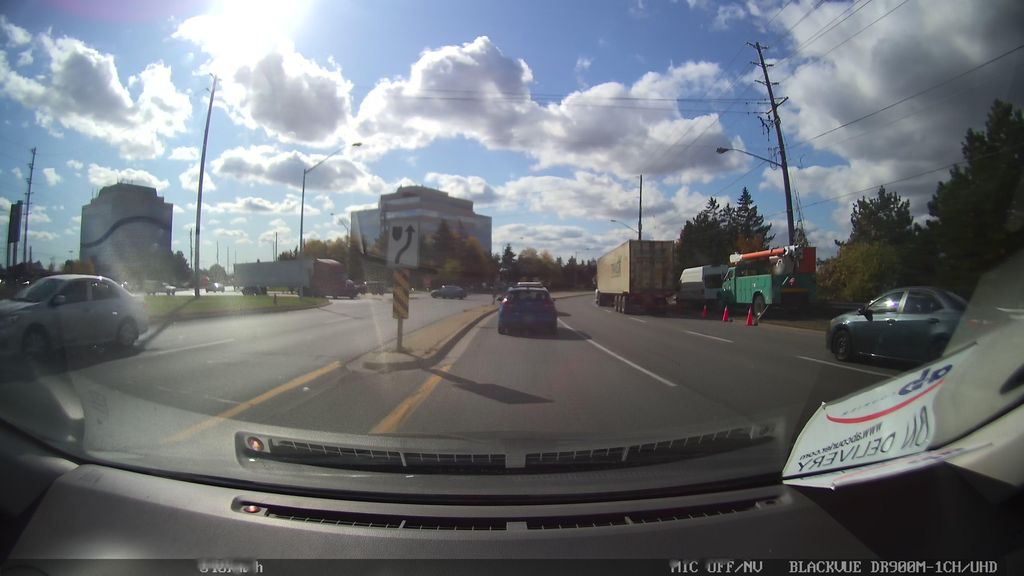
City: toronto